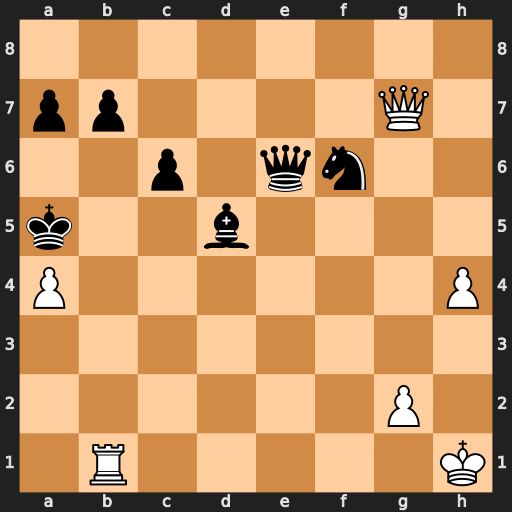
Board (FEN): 8/pp4Q1/2p1qn2/k2b4/P6P/8/6P1/1R5K
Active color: w
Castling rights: -
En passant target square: -
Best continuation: Qc7+ Kxa4 Ra1+